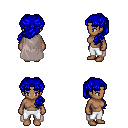
a pixel art fantasy rpg character, female body template, human, dark skin, gray cape, white pants, blue princess hairstyle, four views (front, back, left, right), 2x2 character sprite sheet, small pixel art, hard edges, no anti-aliasing